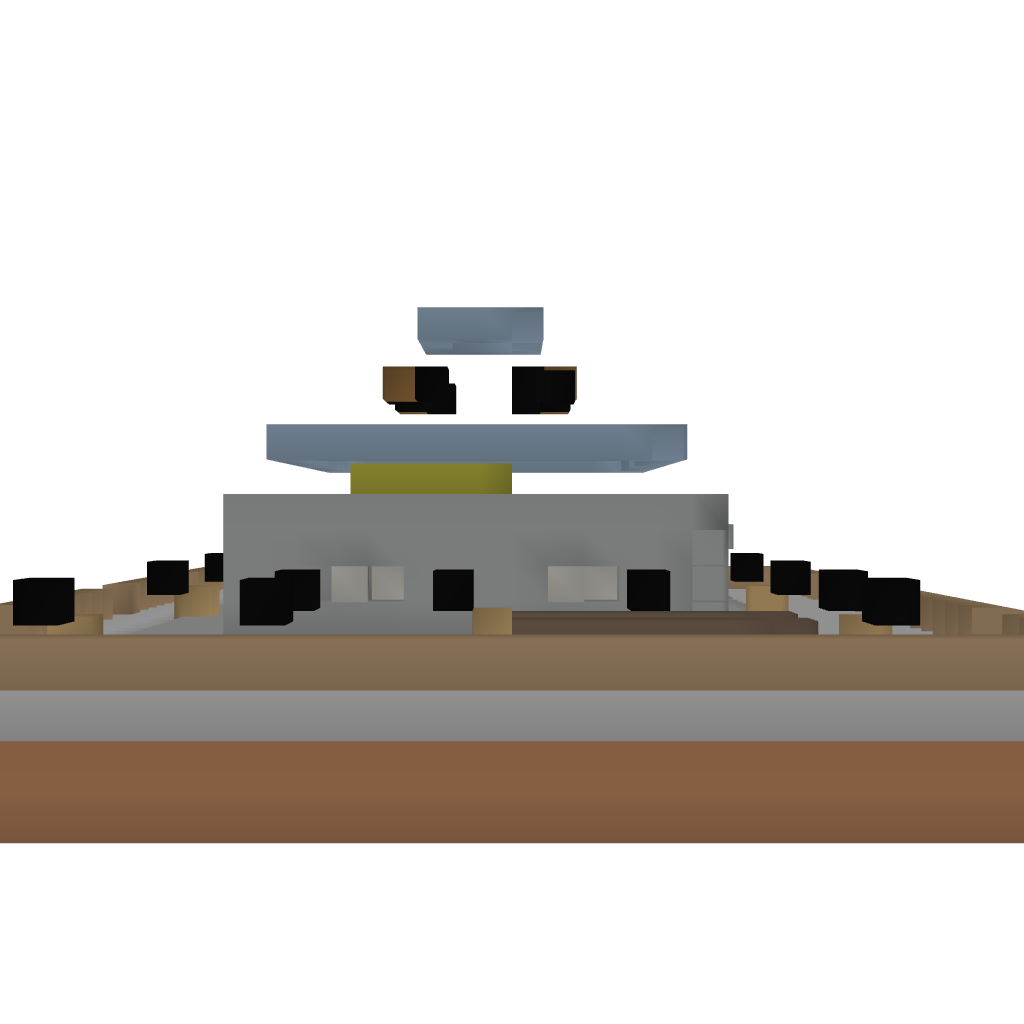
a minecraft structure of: Fazendinha - Small Farm